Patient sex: M
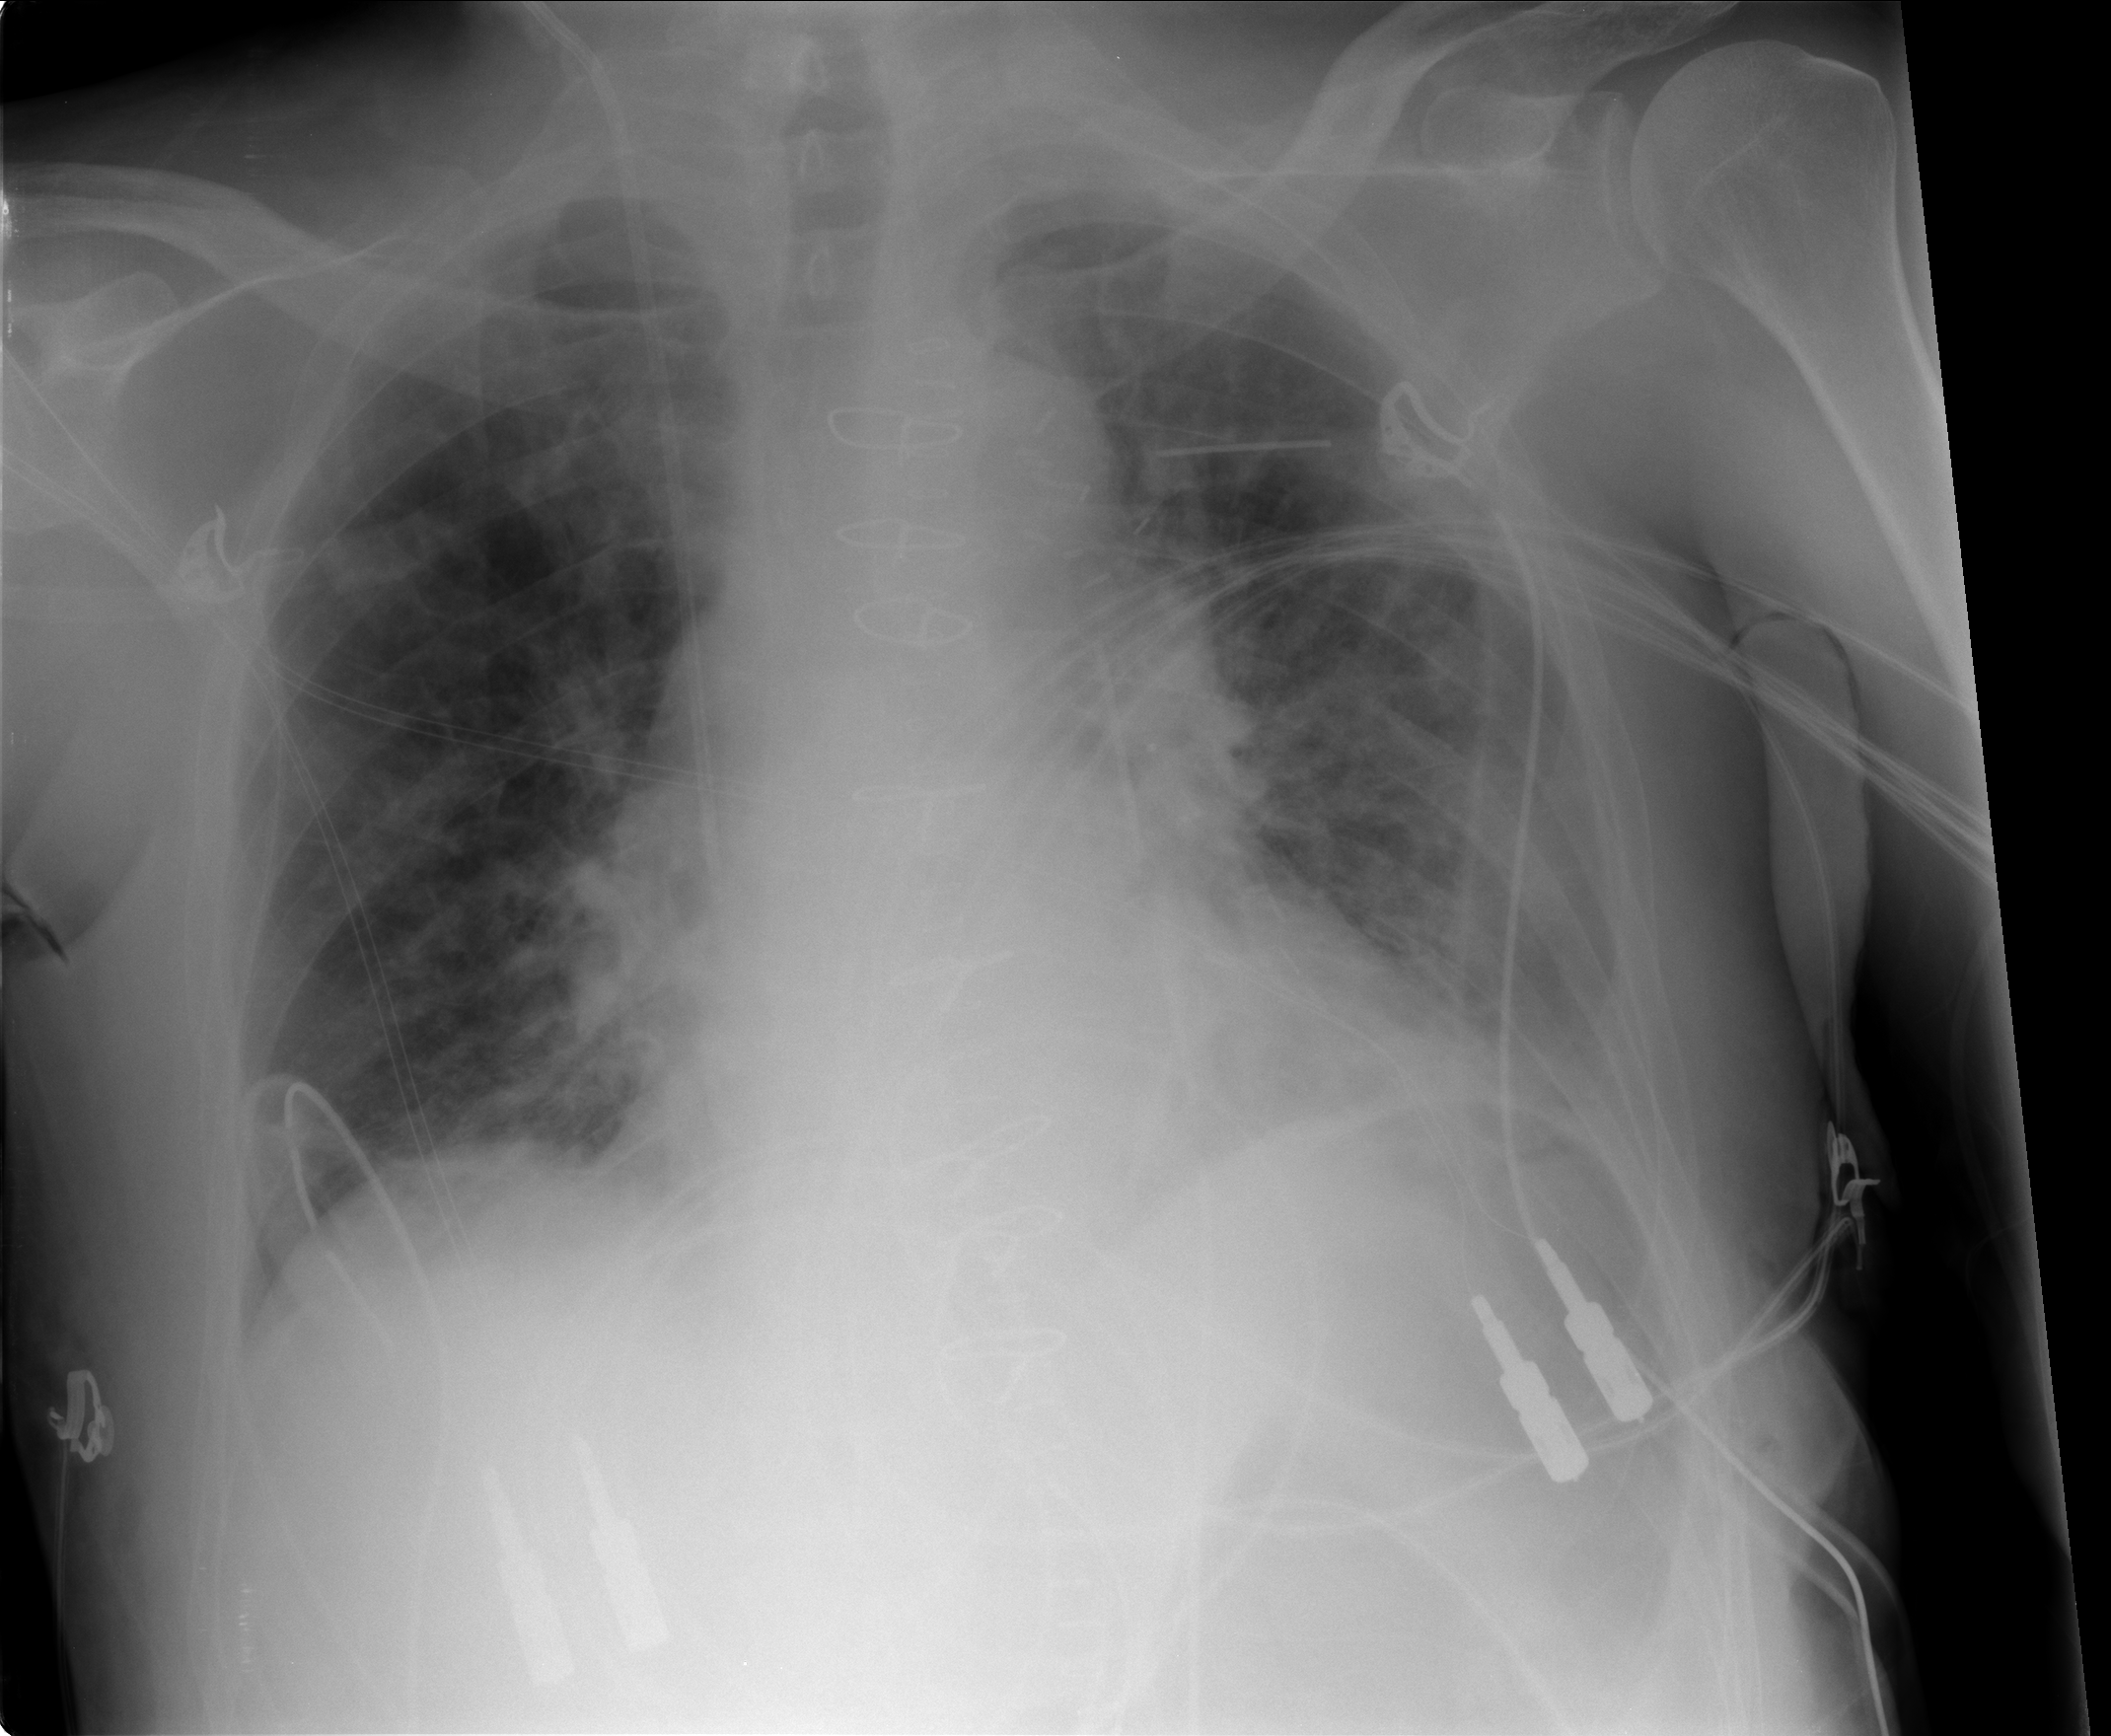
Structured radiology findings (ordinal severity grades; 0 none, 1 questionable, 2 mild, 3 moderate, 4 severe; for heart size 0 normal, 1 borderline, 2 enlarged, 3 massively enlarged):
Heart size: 1
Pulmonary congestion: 2
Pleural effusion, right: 0
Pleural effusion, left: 2
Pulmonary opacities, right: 1
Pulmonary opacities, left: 1
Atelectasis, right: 2
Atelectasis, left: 3